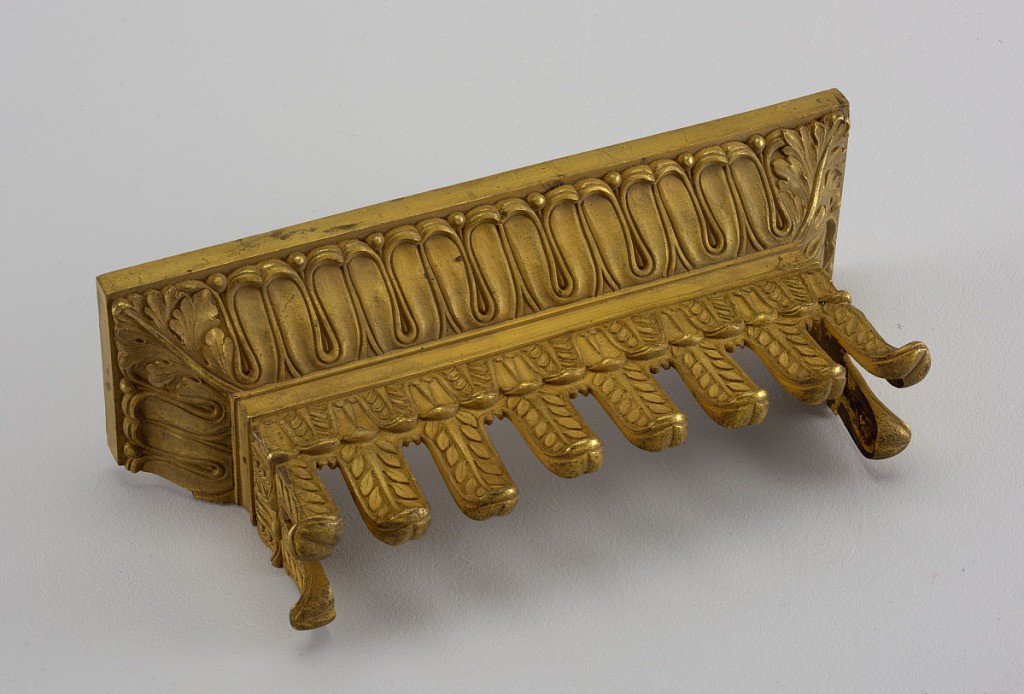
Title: Mount
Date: early 19th century
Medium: bronze (gilt)
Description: Architectural or funiture cornice with lapped tongue decoration of acanthus corners over frieze of pendant tongues over cut-out with laurel decoration